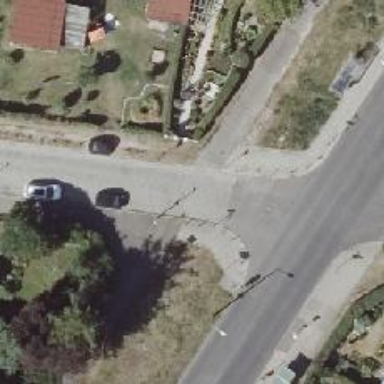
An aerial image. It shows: Uncontrolled crossing on the road.